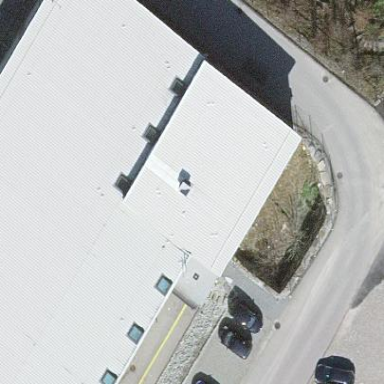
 across oriented. The roof is white and the building is light gray in color."